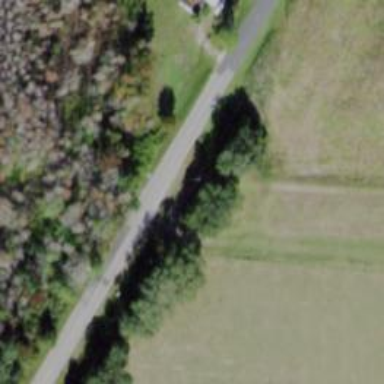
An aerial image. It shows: Abandoned road.